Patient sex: M
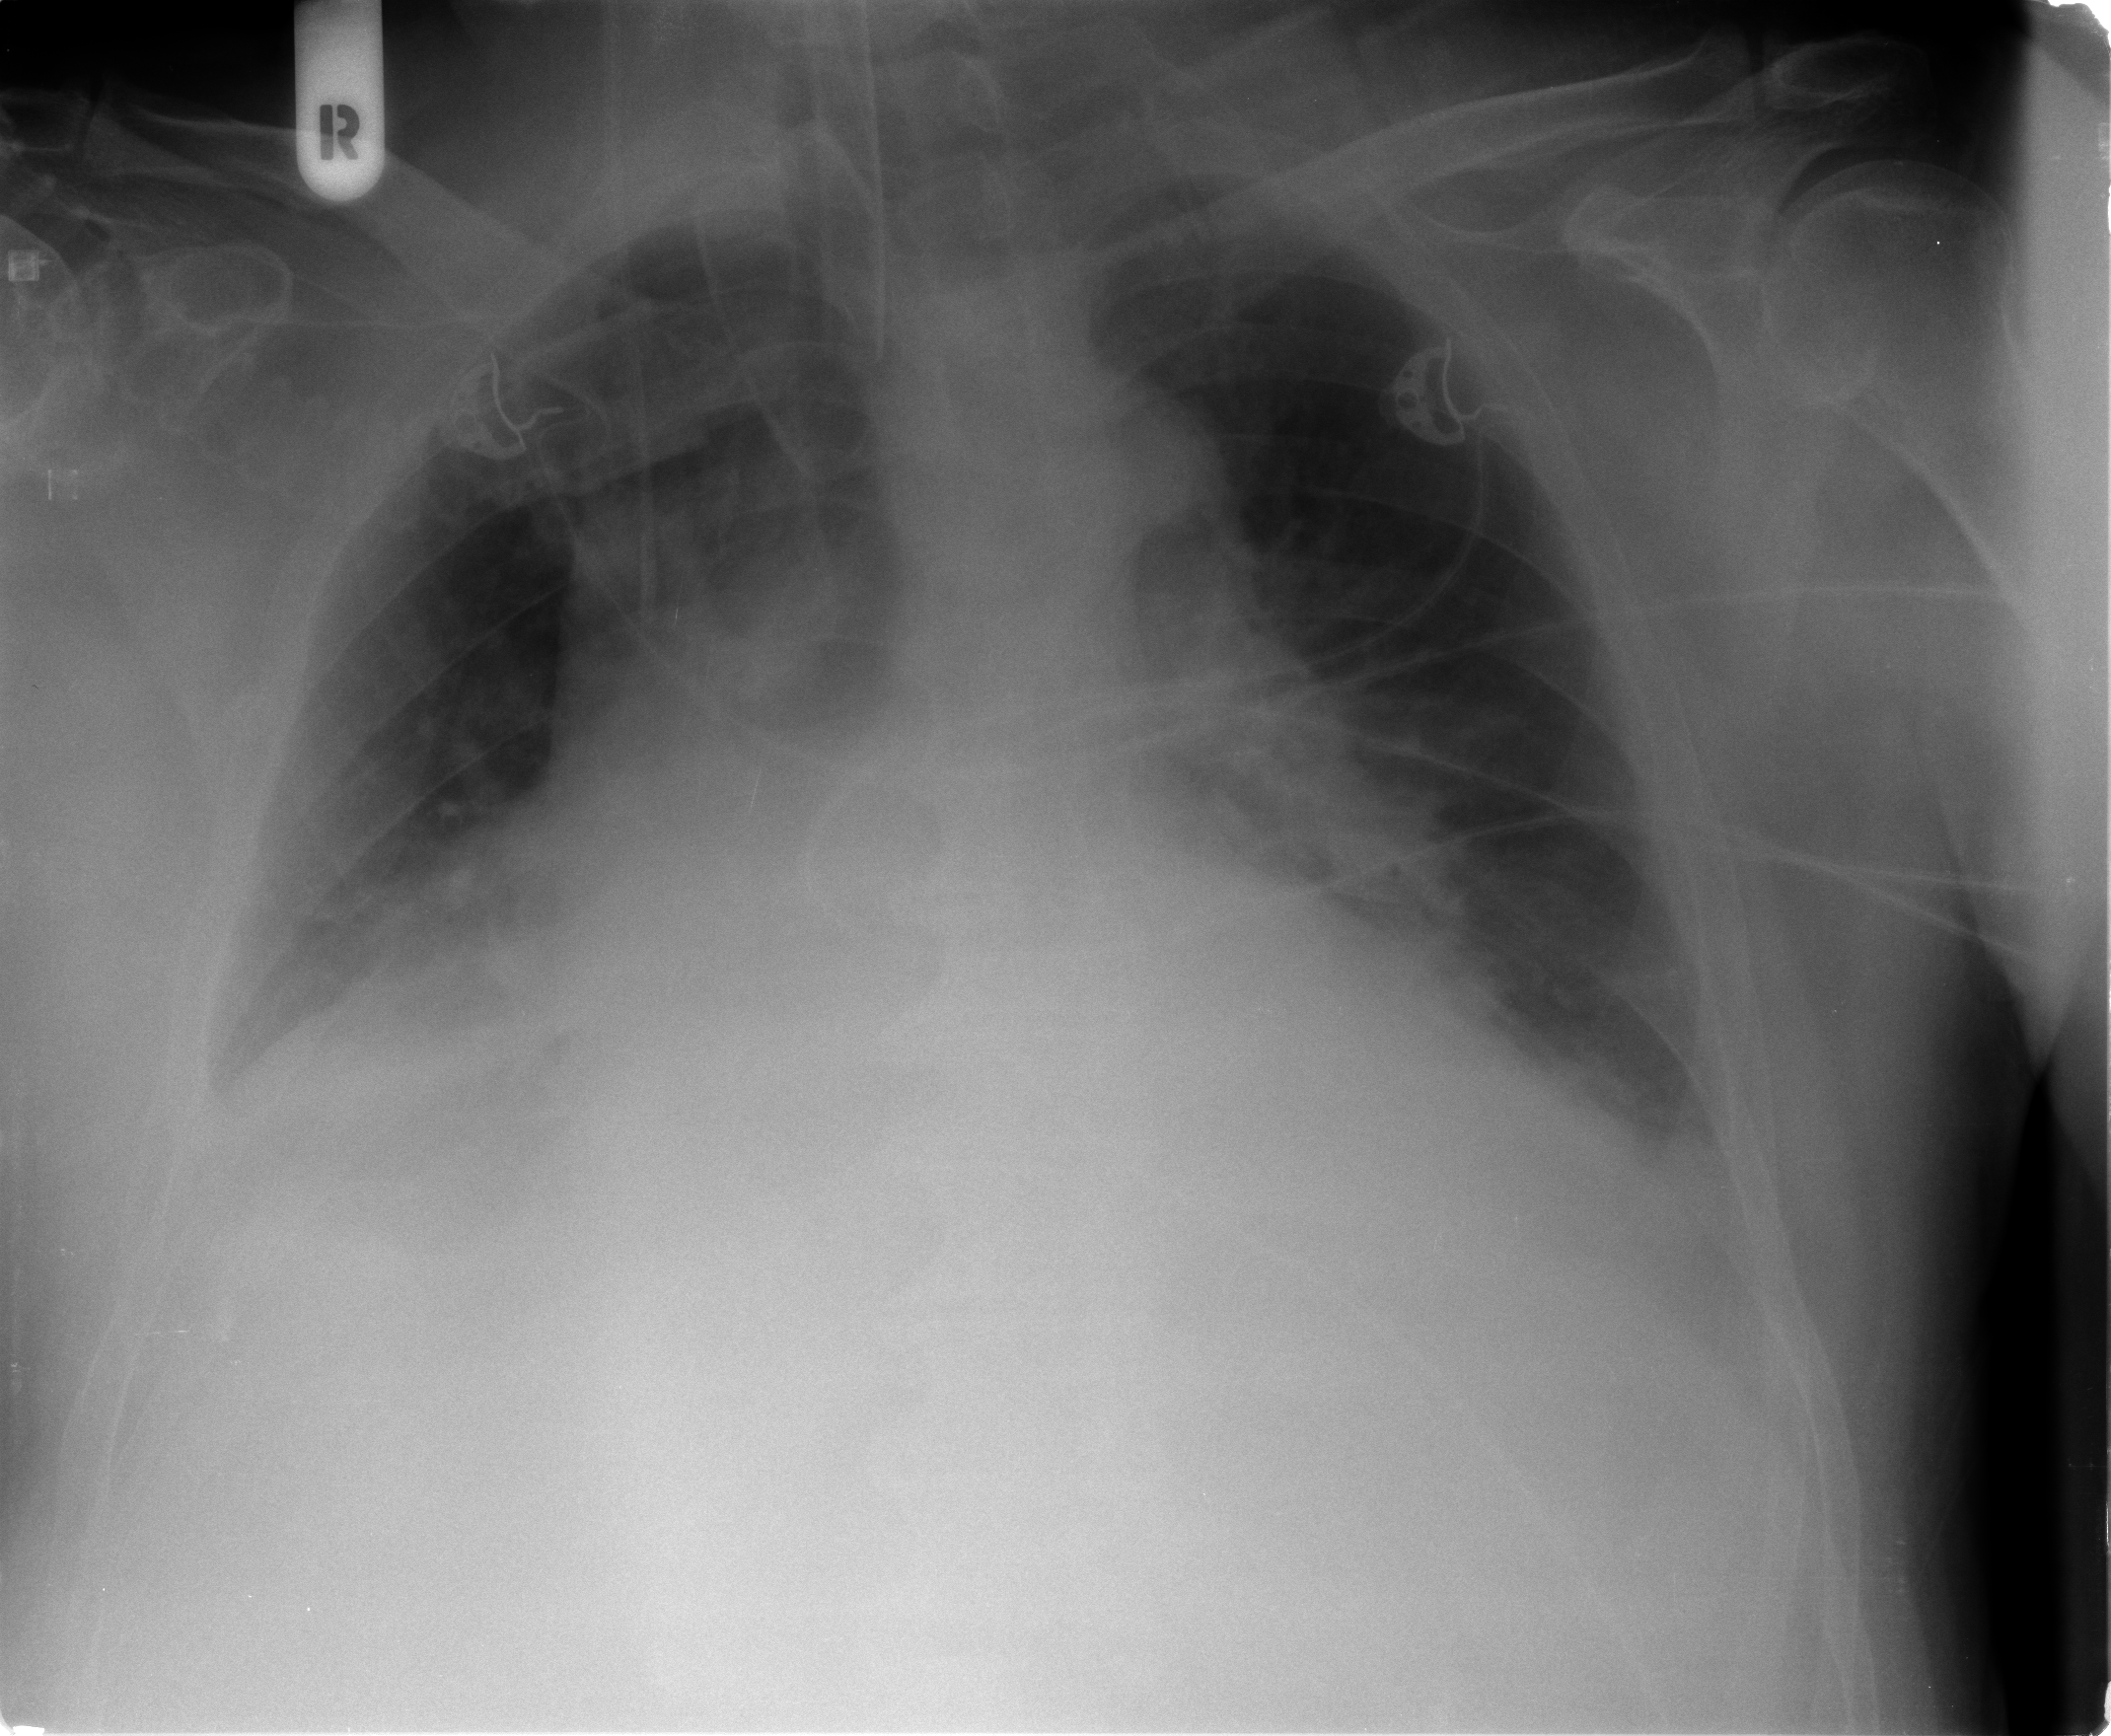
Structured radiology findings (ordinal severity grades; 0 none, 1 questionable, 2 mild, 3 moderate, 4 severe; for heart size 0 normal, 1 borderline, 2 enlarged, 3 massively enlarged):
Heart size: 2
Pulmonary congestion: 2
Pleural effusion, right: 1
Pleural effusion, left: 1
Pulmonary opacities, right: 0
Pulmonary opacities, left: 0
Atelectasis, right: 2
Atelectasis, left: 2